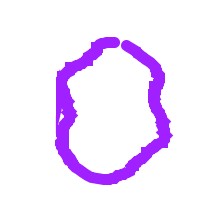
Shape: circle